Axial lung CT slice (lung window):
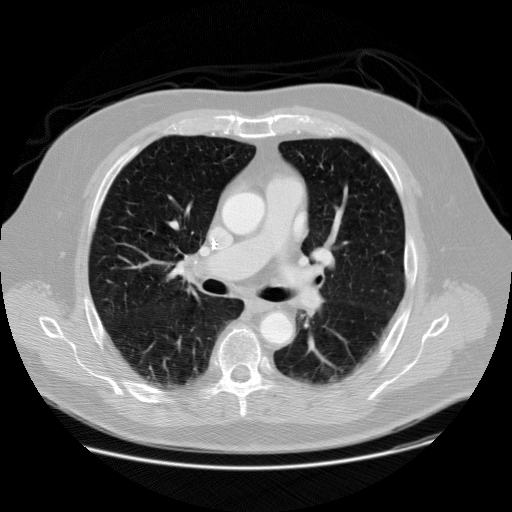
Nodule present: no